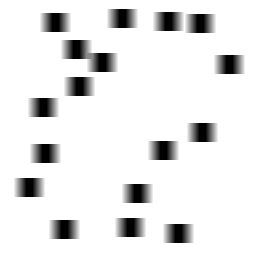
Squares: 17
Triangles: 0
Stars: 0
Total shapes: 17